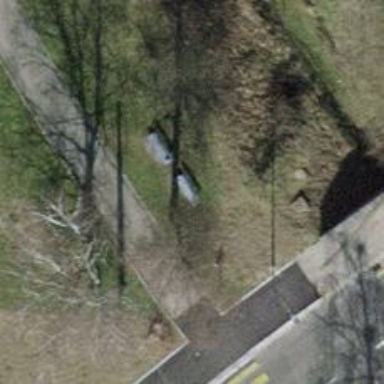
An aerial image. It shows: Bench for seating.